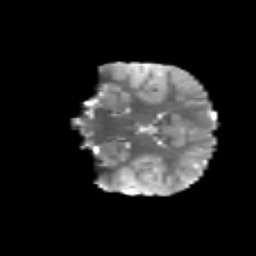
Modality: T2w
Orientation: coronal
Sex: male
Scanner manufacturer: siemens
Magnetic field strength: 3 T
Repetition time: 5 s
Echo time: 0.071 s